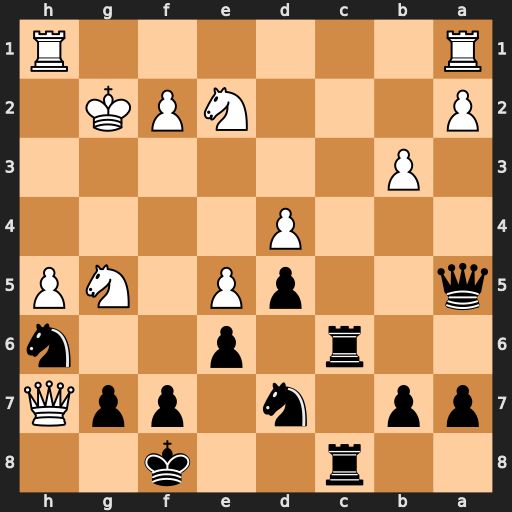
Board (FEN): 2r2k2/pp1n1ppQ/2r1p2n/q2pP1NP/3P4/1P6/P3NPK1/R6R
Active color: b
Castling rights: -
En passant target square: -
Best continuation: Qd2 Qh8+ Ke7